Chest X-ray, AP view. Patient: 22 years old, sex F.
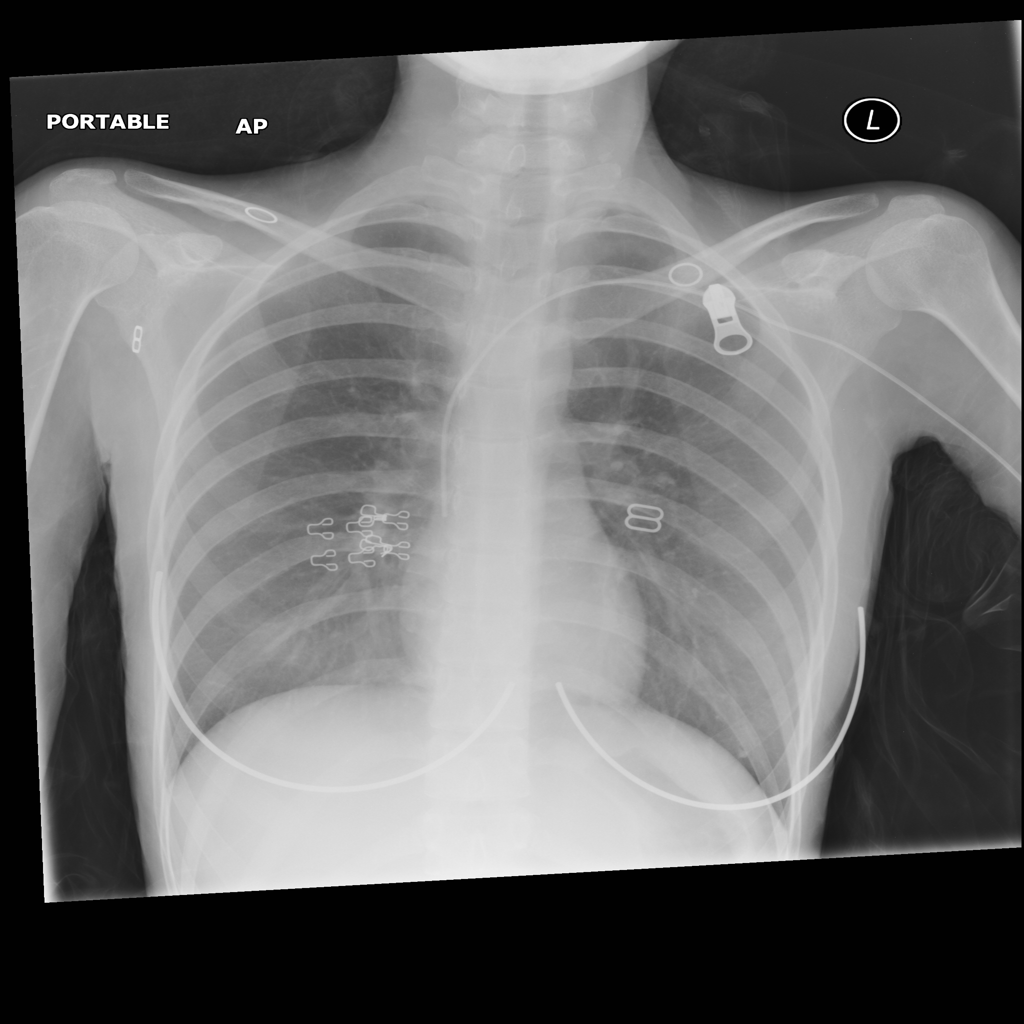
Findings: No Finding